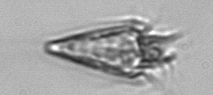
Label: Strombidium_tintinnodes